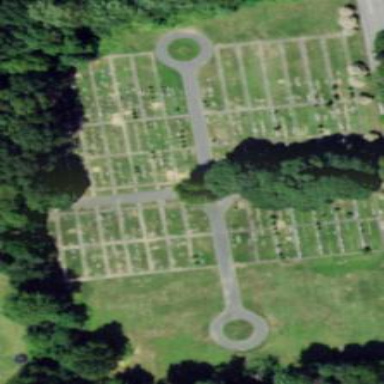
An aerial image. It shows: Cemetery.